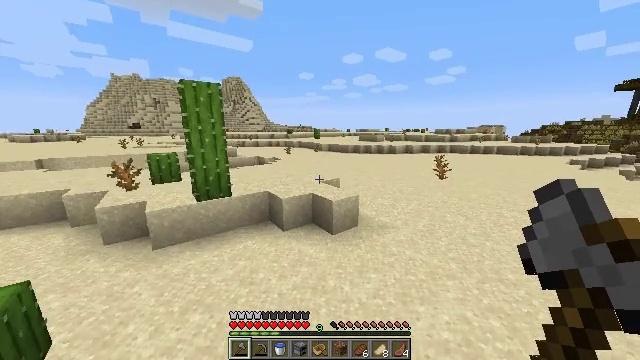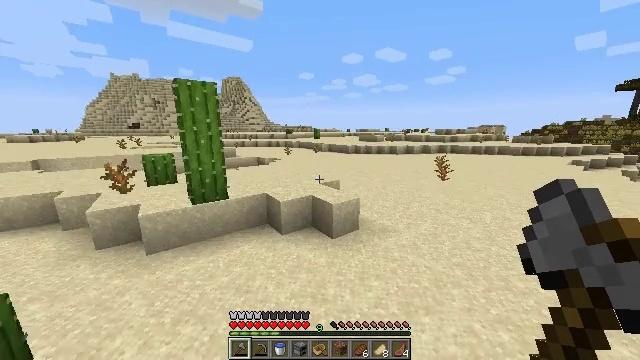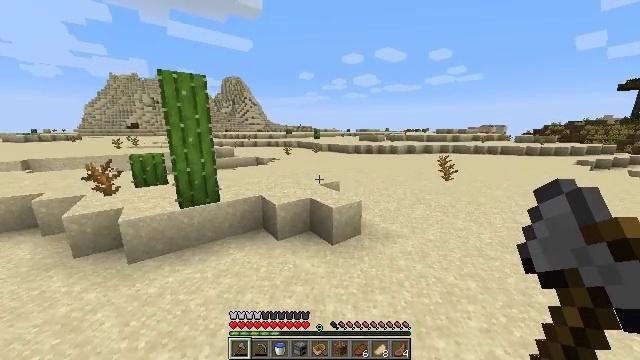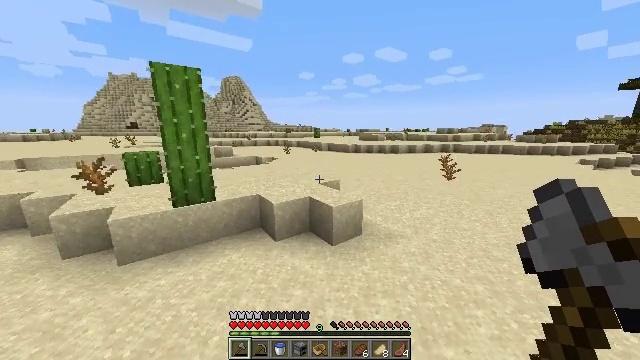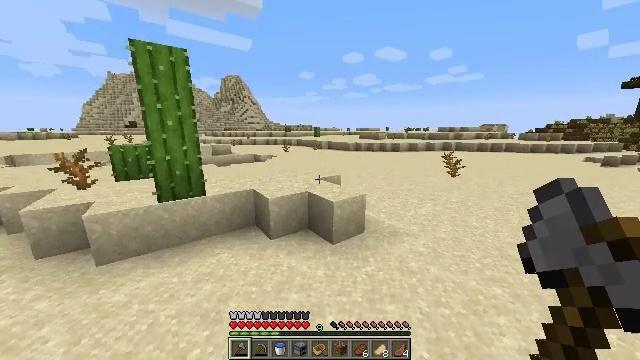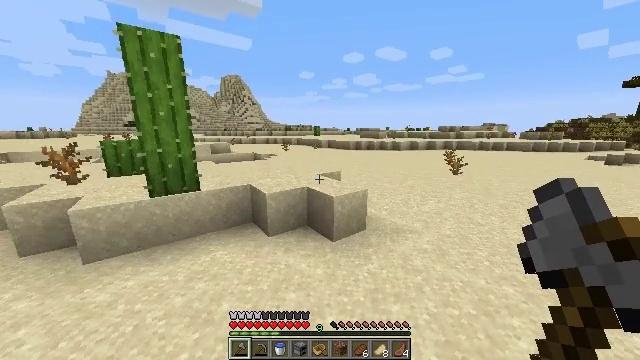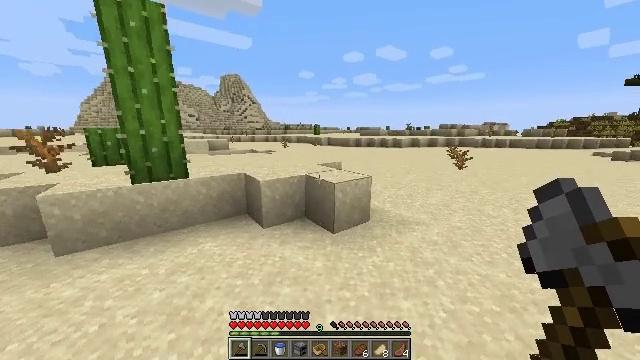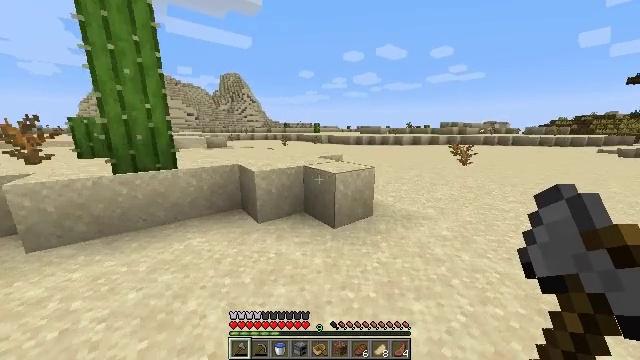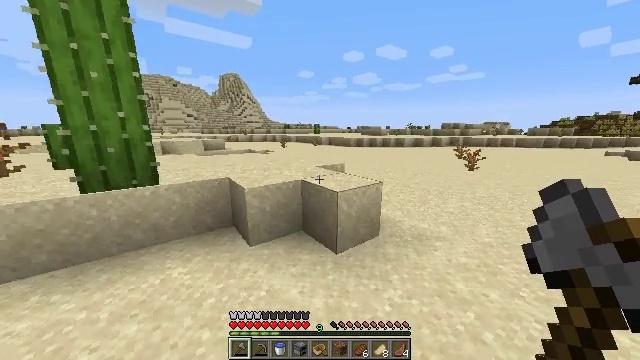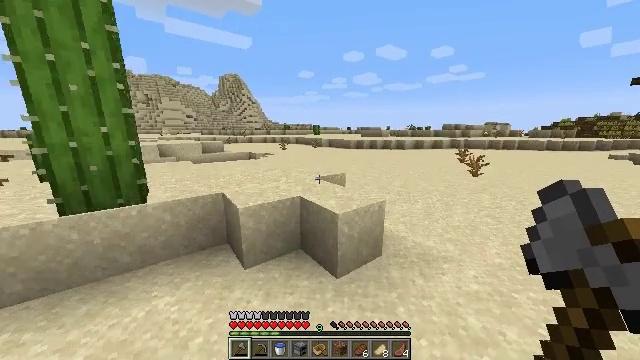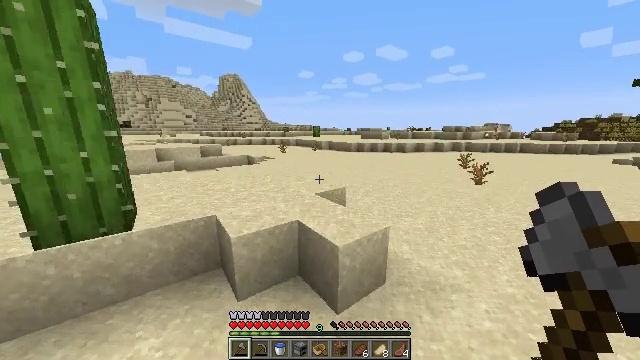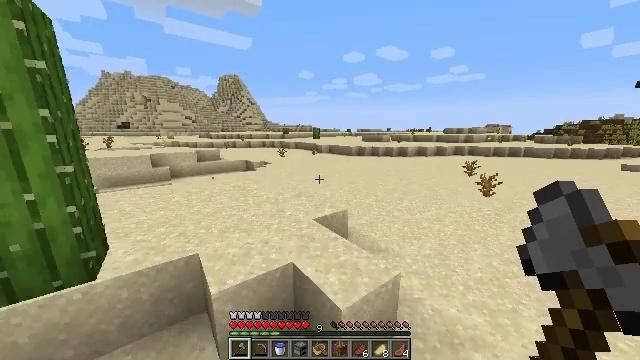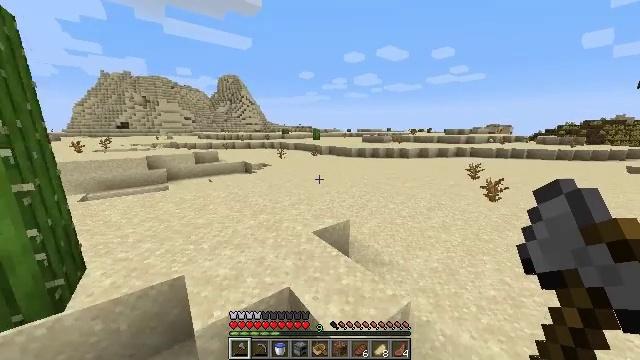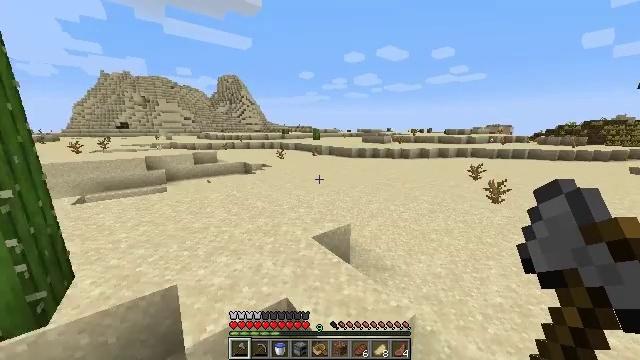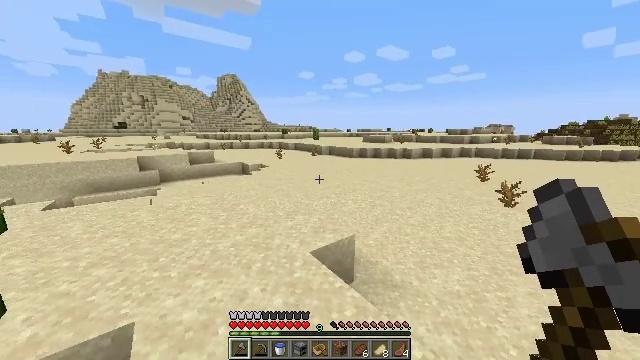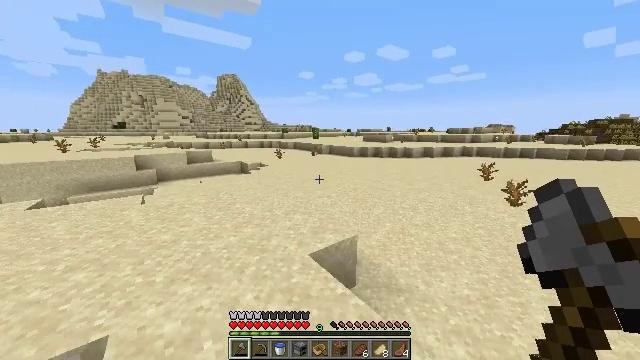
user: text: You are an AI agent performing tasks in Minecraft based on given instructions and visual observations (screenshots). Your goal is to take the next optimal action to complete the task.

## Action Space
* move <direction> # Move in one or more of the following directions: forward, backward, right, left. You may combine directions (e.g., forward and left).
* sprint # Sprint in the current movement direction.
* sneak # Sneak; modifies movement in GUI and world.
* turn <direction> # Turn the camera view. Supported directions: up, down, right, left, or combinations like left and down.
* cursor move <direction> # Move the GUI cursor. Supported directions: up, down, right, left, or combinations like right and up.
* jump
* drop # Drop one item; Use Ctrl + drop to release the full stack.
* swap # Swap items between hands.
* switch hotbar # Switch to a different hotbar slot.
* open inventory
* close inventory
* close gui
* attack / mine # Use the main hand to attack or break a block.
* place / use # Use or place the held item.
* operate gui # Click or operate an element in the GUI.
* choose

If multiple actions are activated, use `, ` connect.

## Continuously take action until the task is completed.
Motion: motion action
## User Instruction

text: Mine blue terracotta.
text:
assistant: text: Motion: move forward, sprint, jump
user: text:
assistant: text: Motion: move forward, sprint, jump
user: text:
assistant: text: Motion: move forward, sprint, jump
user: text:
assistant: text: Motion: move forward, sprint, jump
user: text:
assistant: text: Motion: move forward, sprint, jump
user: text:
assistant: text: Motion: move forward, sprint, jump
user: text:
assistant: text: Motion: move forward, sprint, jump
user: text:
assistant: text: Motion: move forward, sprint, jump
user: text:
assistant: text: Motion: move forward, sprint, jump
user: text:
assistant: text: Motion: move forward, sprint, jump
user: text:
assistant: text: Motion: move forward, sprint, jump
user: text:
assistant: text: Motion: move forward, sprint, jump
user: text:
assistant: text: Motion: move forward, sprint, jump
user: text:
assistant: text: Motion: move forward, sprint, jump
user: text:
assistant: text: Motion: move forward, sprint, jump
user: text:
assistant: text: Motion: move forward, sprint, jump
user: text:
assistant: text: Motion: move forward, sprint, jump
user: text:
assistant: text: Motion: move forward, sprint, turn right, jump
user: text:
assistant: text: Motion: move forward, sprint, turn right, jump
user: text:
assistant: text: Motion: move forward, sprint, turn right, jump
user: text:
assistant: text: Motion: move forward, sprint, turn right, jump
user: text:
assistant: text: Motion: move forward, sprint, turn right, jump
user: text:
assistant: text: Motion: move forward, sprint, jump
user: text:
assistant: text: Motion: move forward, sprint, jump
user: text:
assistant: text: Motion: move forward, sprint, jump
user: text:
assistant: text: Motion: move forward, sprint, jump
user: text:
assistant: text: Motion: move forward, sprint, jump
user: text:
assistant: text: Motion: move forward, sprint, jump
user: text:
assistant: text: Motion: move forward, sprint, jump
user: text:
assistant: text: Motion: move forward, sprint, turn right, jump